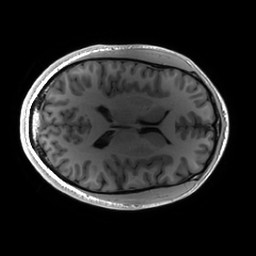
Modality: T1w
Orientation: axial
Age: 28
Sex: female
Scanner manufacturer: ge
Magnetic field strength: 3 T
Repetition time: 0.00724 s
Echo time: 0.0027 s